Aerial crown-view tile of a tropical tree (Barro Colorado Island, Panama), acquired 20250414:
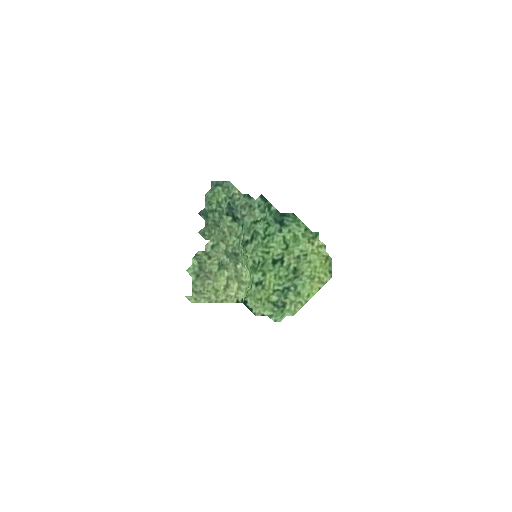
Species: Nectandra lineata
GBIF accepted scientific name: Nectandra lineata
Crown area: 19.266 m²